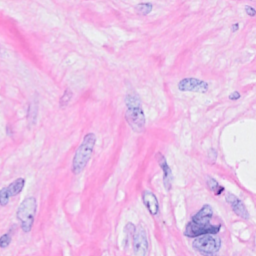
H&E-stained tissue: Breast